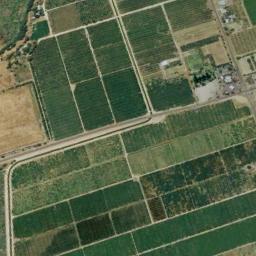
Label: rectangular_farmland